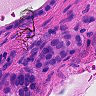
Metastatic tissue present: yes